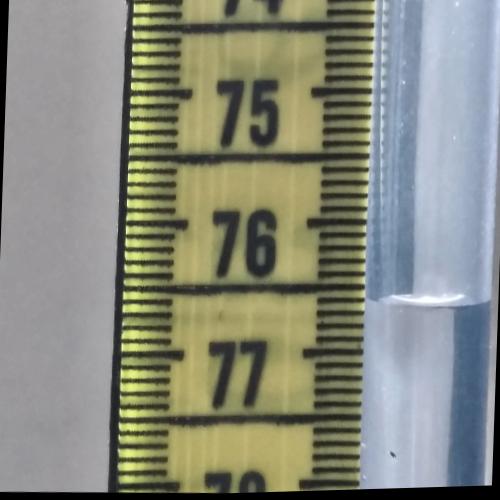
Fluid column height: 76.6 cm